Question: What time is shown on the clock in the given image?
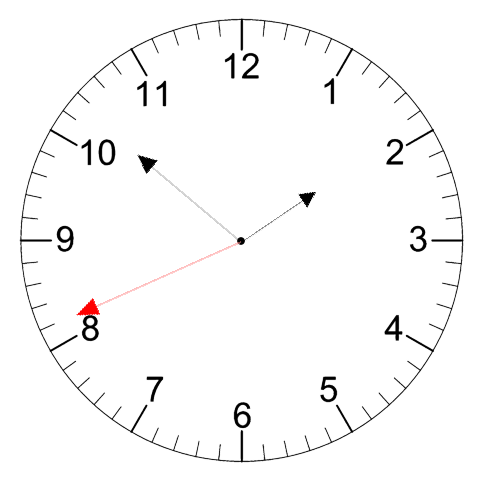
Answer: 01:51:41